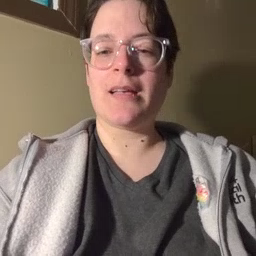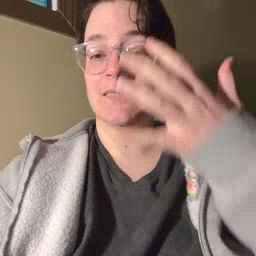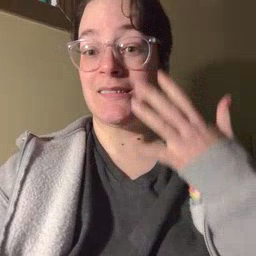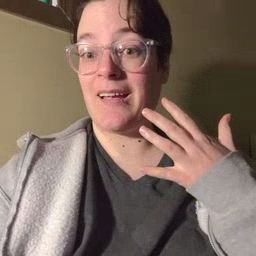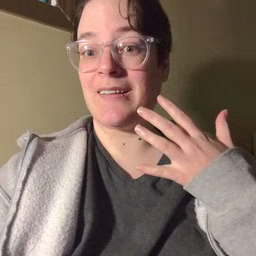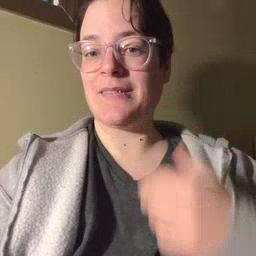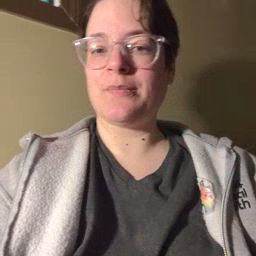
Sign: sad